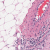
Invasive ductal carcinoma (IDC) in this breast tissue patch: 0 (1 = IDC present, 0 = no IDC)